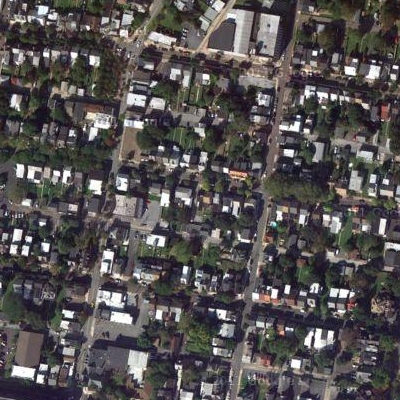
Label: fResident